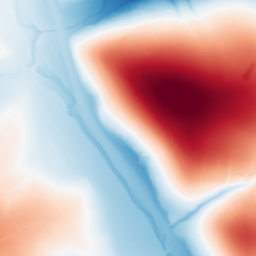
Category: trend_removal
Decomposition family: polynomial_high
Decomposition parameters: degree: 6
Upsampling method: edge_directed
Upsampling parameters: scale: 2
Upsampling scale: 2